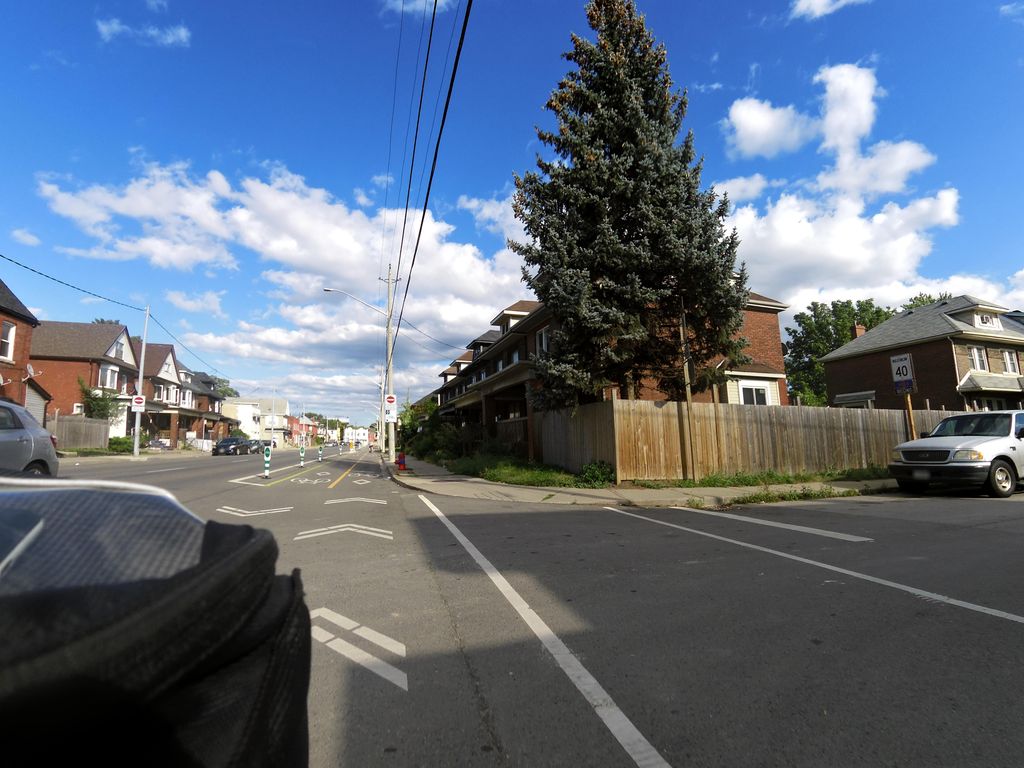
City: hamilton